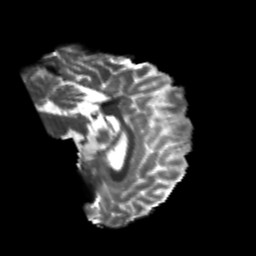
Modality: T2w
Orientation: sagittal
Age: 20
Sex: male
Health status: healthy
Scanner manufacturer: philips
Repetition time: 7.391 s
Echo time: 0.08599 s